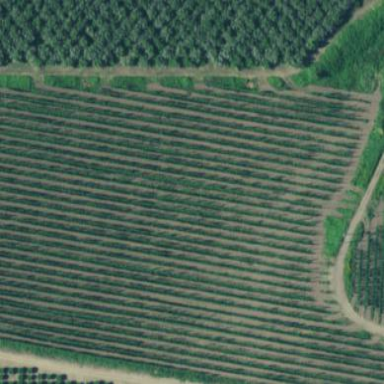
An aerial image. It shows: Orchard.